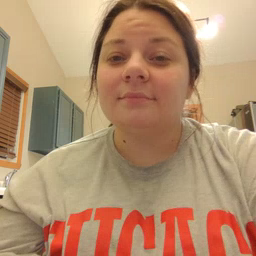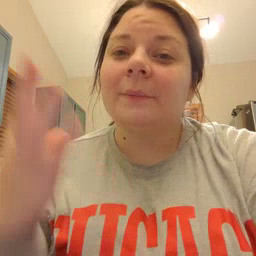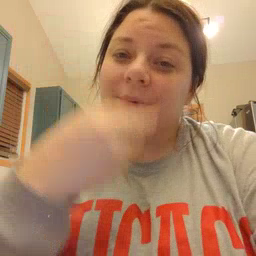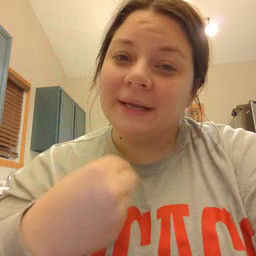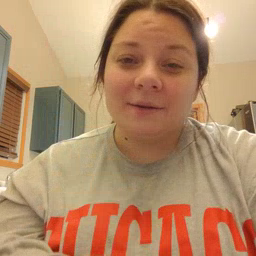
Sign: pretty